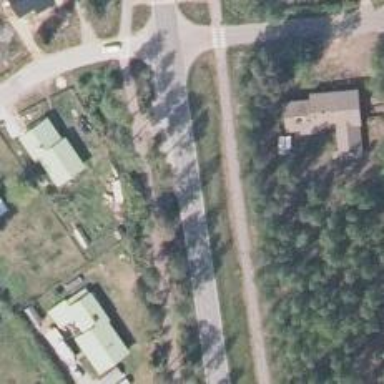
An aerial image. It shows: Asphalt road classified as tertiary.